八年级 · 解析几何
如图, 反比例函数 $y=\frac{k}{x}$ 的图象经过点 $A(4,1)$, 当 $y<4$ 时, $x$ 的取值范围是 ( )
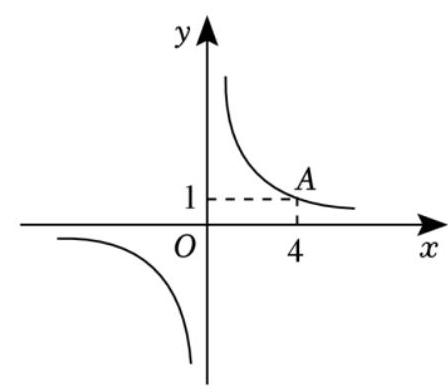
A. $x>1$B. $0<x<1$C. $x<1$D. $x<0$ 或 $x>1$
答案: D
解析: 【点拨】根据点A在反比例函数上可得反比例函数的解析式,再根据y<4,计算x的取值范围即可.【解析】解:把A(4,1)代入y=frackx得:1=frack4,解得:k=4,therefore该反比例函数表达式为:y=frac4x,当y=4时,4=frac4x,解得:x=1,becausek=4>0,therefore在每一象限内,y随x的增大而减小,therefore当y<4时,x<0或x>1.故选D.【点睛】本题主要考查了反比例函数的图象和性质,解题的关键是掌握用待定系数法求反比例函数解析式的方法,以及利用函数图象求自变量的值.